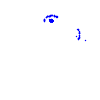
Particle: proton